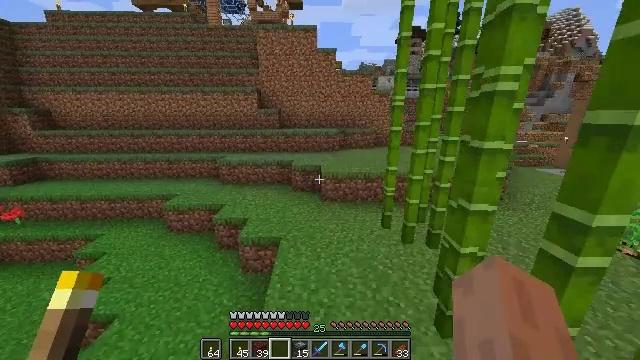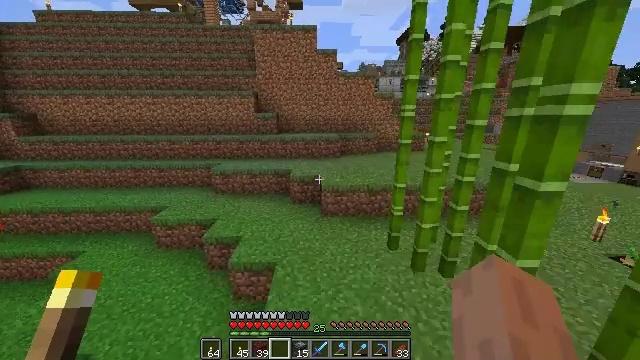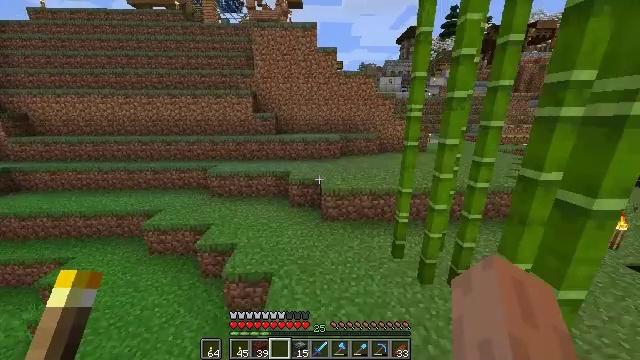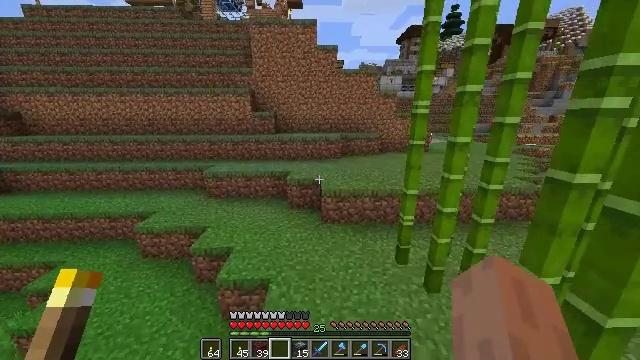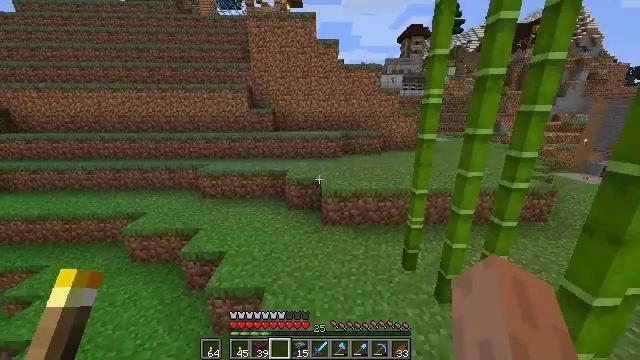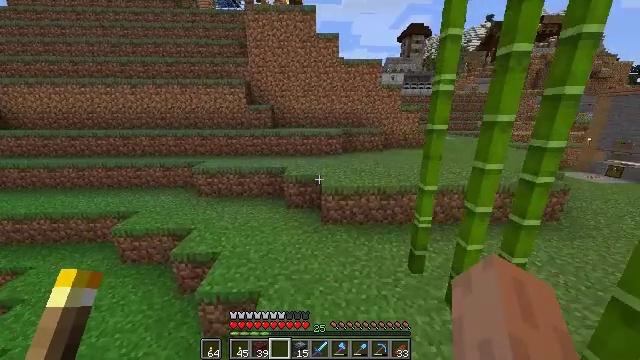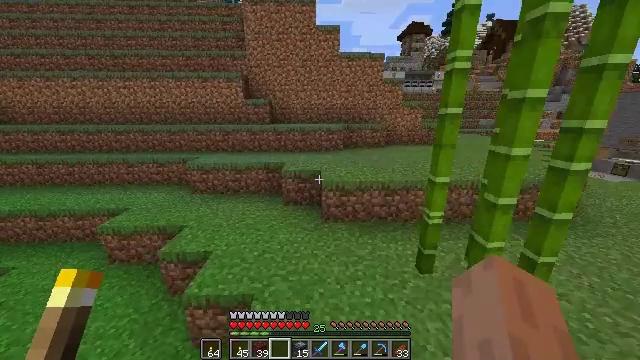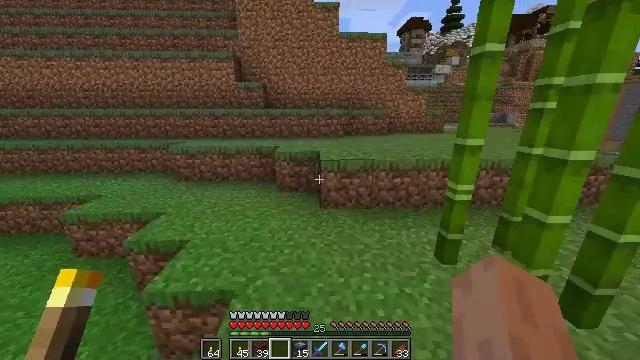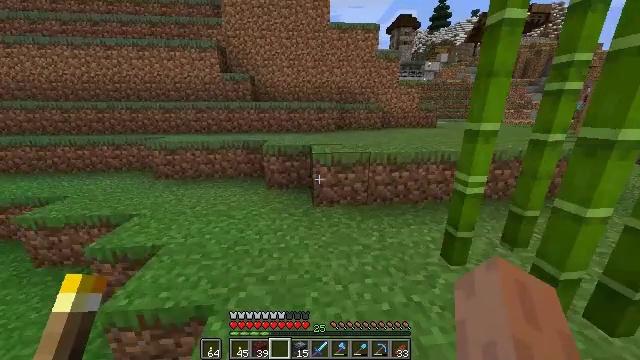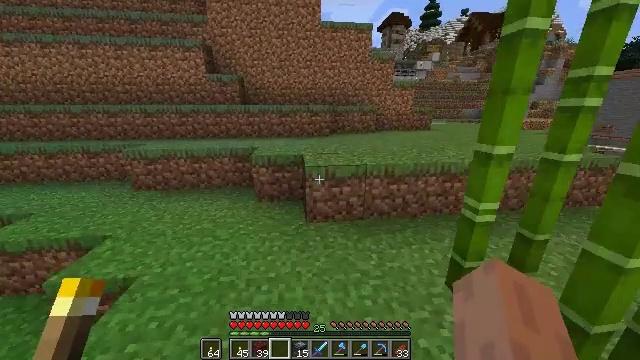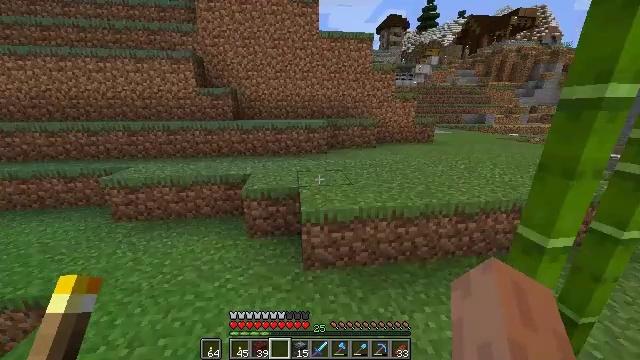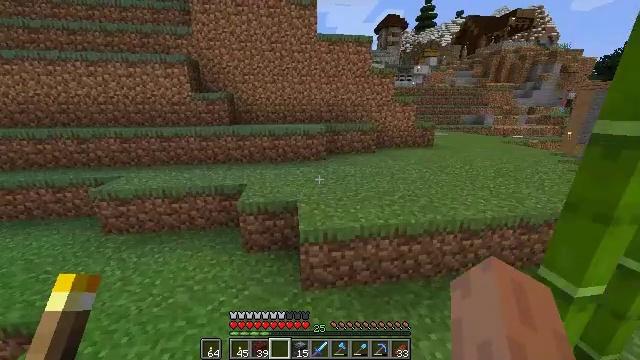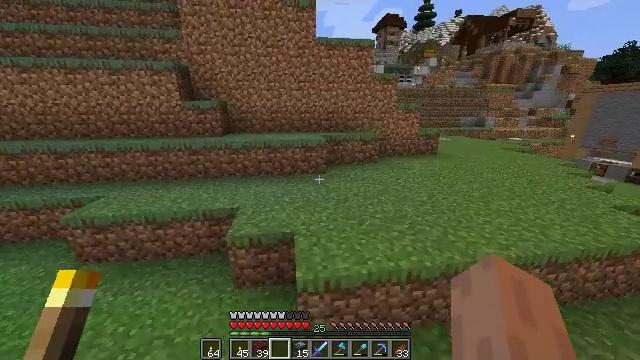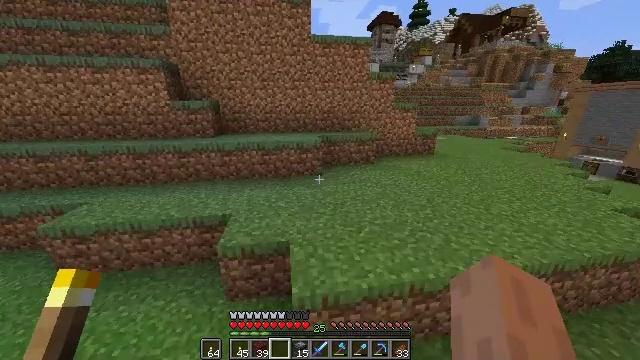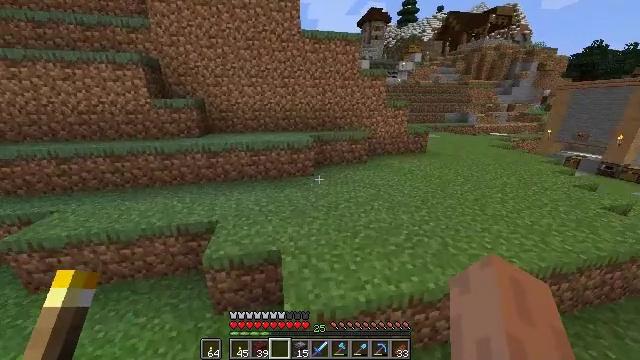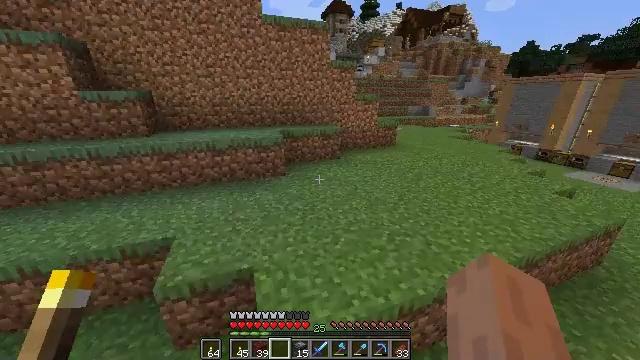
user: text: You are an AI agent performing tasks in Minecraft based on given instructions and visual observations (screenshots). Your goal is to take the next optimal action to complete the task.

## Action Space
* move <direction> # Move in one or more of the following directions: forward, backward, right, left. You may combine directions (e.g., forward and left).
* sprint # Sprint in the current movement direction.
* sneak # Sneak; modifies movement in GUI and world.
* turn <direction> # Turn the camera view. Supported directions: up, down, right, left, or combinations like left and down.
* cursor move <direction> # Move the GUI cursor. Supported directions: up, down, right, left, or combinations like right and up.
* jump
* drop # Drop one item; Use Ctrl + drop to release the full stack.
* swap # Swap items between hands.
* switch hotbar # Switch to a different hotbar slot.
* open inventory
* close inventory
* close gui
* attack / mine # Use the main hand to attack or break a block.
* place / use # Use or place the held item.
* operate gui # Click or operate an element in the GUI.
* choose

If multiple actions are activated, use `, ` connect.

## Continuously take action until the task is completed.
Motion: motion action
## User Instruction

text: Clear the jungle leaves to make way.
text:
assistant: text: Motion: move forward, jump
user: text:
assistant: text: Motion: move forward, jump
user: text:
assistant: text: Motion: move forward, jump
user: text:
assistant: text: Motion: move forward, jump
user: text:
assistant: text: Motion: move forward, jump
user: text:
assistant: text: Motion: move forward, jump
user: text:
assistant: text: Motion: move forward, jump
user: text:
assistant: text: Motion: move forward, turn right, jump
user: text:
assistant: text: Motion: move forward, turn right, jump
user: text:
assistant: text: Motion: move forward, sprint, jump
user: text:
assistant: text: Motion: move forward, sprint, jump
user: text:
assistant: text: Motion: move forward, sprint, jump
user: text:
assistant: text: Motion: move forward, sprint, turn right, jump
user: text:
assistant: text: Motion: move forward, turn right, jump
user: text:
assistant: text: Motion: move forward, turn right and down, jump
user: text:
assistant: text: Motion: move forward, turn right, jump
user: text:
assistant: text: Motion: move forward, turn right, jump
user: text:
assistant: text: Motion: move forward, turn right, jump
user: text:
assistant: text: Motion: move forward, turn right, jump
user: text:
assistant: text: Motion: move forward, jump
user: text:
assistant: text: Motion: move forward, sprint, jump
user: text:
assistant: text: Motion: move forward, sprint, jump
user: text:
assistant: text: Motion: move forward, sprint, jump
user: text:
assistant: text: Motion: move forward, jump
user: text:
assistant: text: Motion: move forward, jump
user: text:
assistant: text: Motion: move forward, jump
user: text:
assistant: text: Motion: move forward, jump
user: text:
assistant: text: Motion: move forward, jump
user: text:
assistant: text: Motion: move forward, jump
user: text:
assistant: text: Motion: move forward, jump